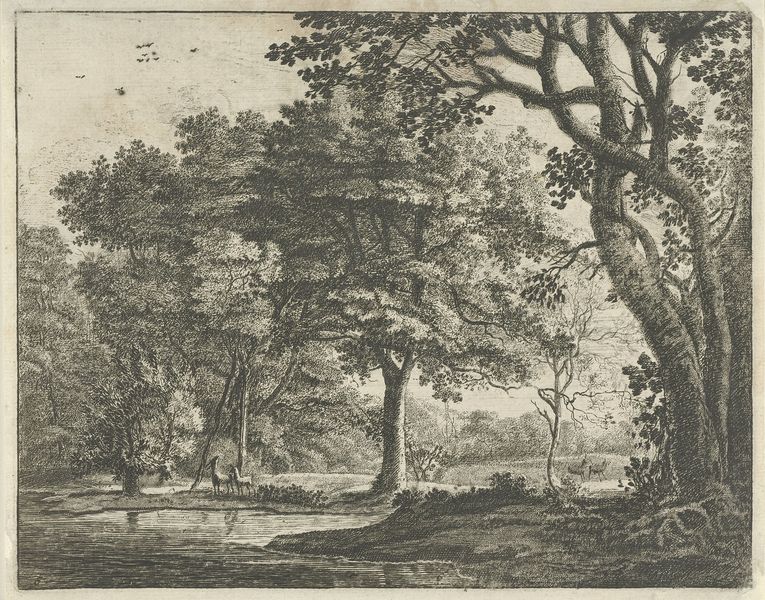
Titel: Herten in het Haagse Bos
Künstler: Roelant Roghman
Standort: Amsterdam
Institution: Rijksmuseum
Schlagwörter: baum, blätter, himmel, laub, vogel, weiß, bäume, fluss, landschaft, see, teich, ufer, äste, schwarz, tier, tiere, weg, rahmen, ast, bach, baumstamm, natur, stamm, vögel, weide, blatt, england, wald, grafik, graphik, strom, durchblick, linie, idyll, druck, druckgraphik, schraffur, reh, rehe, laubwald, srich, lamdschaft, baumstam, 1800